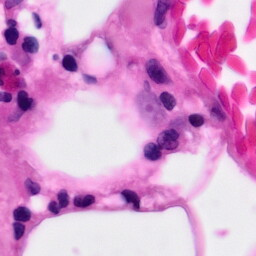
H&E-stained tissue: Pancreatic